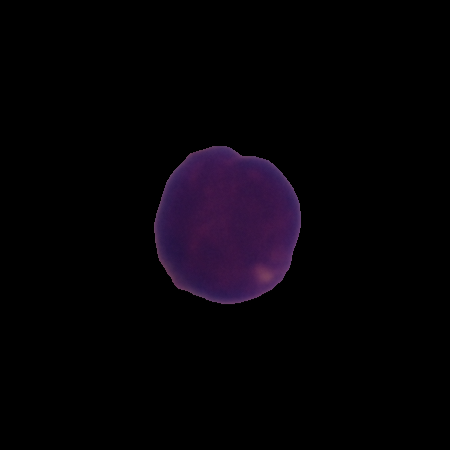
Label: healthy